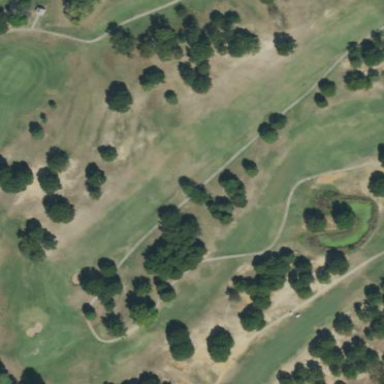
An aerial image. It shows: Golf fairway surrounded by grass.